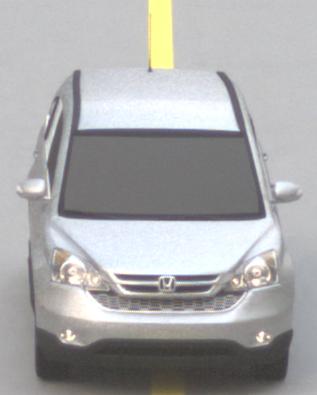
Make: Honda
Model: CR-V
Detailed model: CR-V (III) (04/10 - 10/12)
Model produced from: 2010
Model produced until: 2012
Doors: 5
Color: white
Road condition: dry road
Daytime: morning or afternoon
Contrast: low contrast